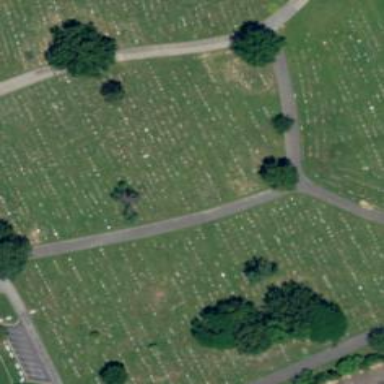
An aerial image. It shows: Sector in the cemetery.